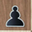
Piece: bP